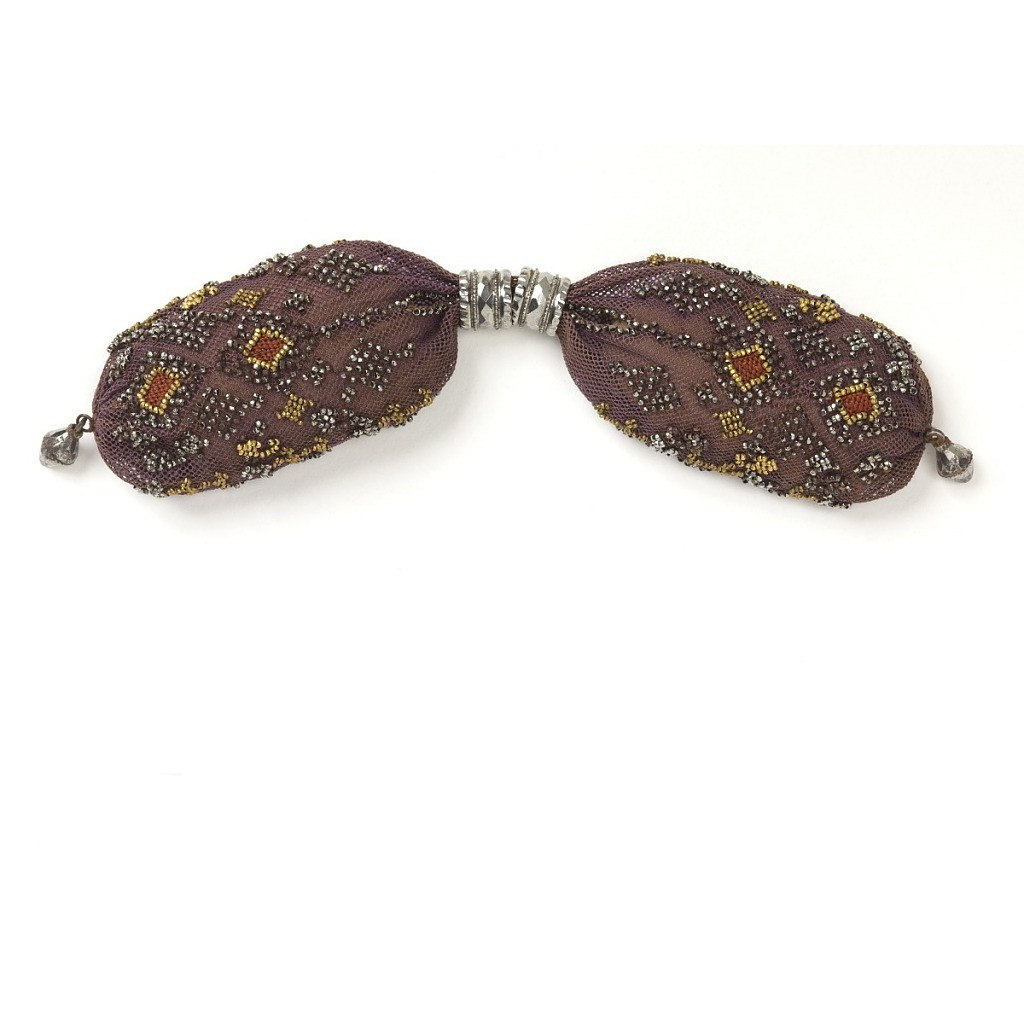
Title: Miser's purse
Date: early 19th century
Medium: silk, metal Technique: crocheted
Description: Crocheted purple silk ornamented with gold and cut steel beads in diamond and stylized branch pattern. Four of the small diamond shapes have been filled in with reddish silk embroidery. Two faceted rings at opening and two drops at either end, all cut of steel.